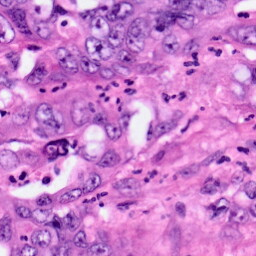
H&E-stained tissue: Pancreatic